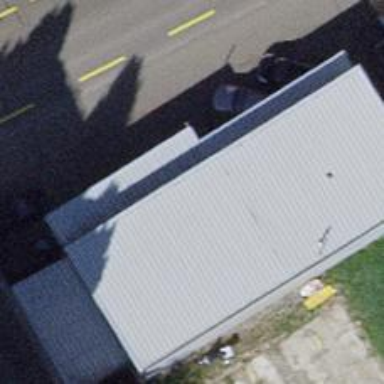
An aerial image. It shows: Car repair shop.